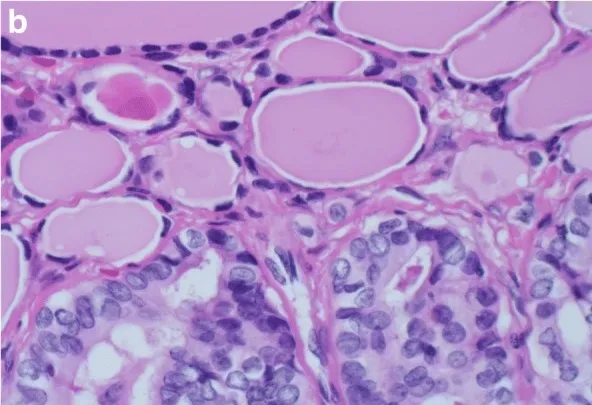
Low and High power hematoxylin and eosin-stained section. B; High power hematoxylin and eosin-stained section (60x) demonstrates papillary thyroid carcinoma with follicular pattern. Nuclear features including nuclear groves, clearing, overlapping and enlargement, consistent with papillary thyroid carcinoma arising in a SO.
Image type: pathology (h&e)